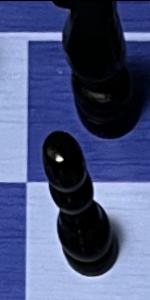
Label: Pawn_Black